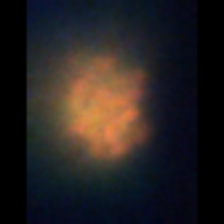
Taxon: Unknown_detritus
Group: Unknown